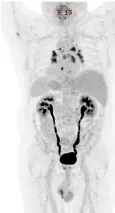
A, b, c, d, e, f, g: CT images obtained in July 2019. . (e,f, g): Corresponding PET-CT images with increased metabolic activity of the mediastinal and paratracheal lymph nodes.
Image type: radiology (pet)